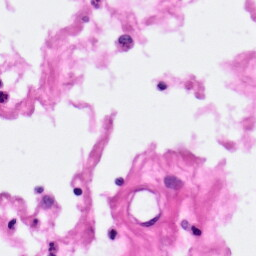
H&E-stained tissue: Pancreatic